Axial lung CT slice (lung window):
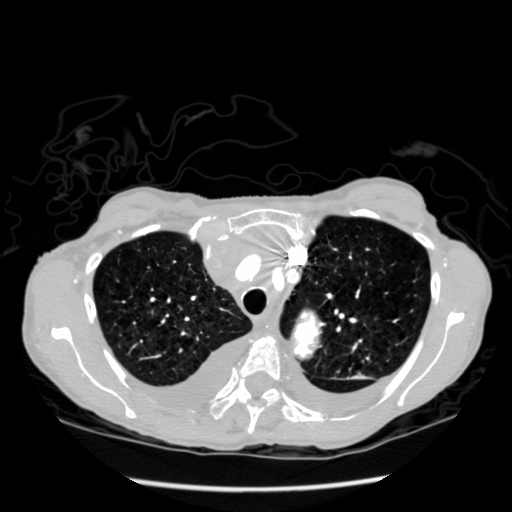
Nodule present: no